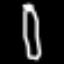
Label: pencil